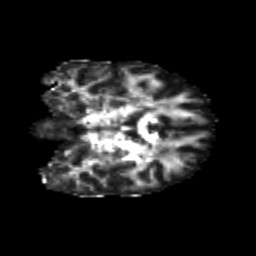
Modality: FA
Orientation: coronal
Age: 25
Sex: female
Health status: healthy
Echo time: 0.074 s